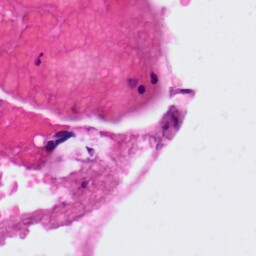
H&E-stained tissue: Colon